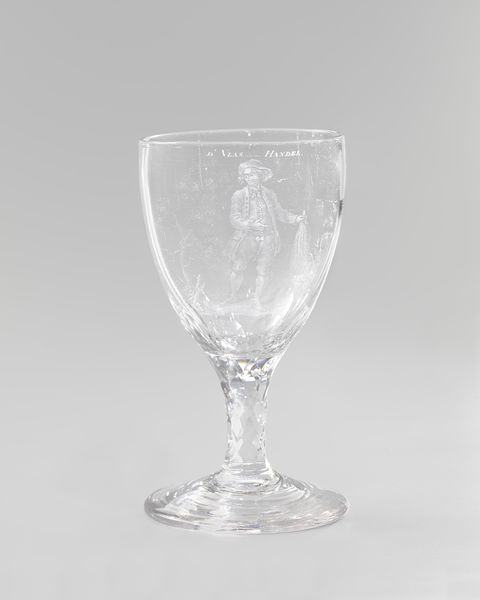
Titel: Wijnglas met een voorstelling van de vlashandel
Standort: Amsterdam
Institution: Rijksmuseum
Schlagwörter: homme, chapeau, gravur, gravure, verre, enfant, signature, coupe, boire, gravé, siganture, glas